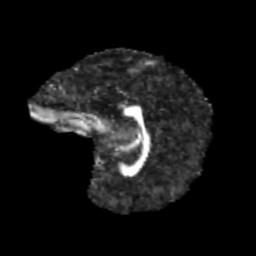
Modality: FA
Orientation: sagittal
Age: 13
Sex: female
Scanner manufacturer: siemens
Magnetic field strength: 3 T
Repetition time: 3.8 s
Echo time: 0.07 s